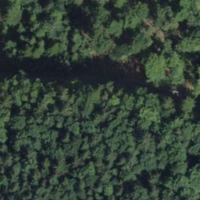
EUNIS habitat code: 44
Species observed at this site:
Tachymarptis melba
Phylloscopus collybita
Motacilla cinerea
Corvus corone
Turdus philomelos
Dendrocopos major
Streptopelia decaocto
Certhia familiaris
Phoenicurus ochruros
Cinclus cinclus
Buteo buteo
Aquila chrysaetos
Carduelis carduelis
Periparus ater